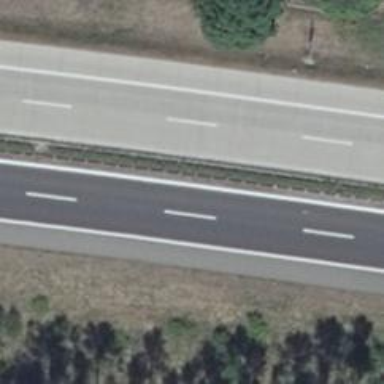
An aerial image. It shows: Asphalt motorway.